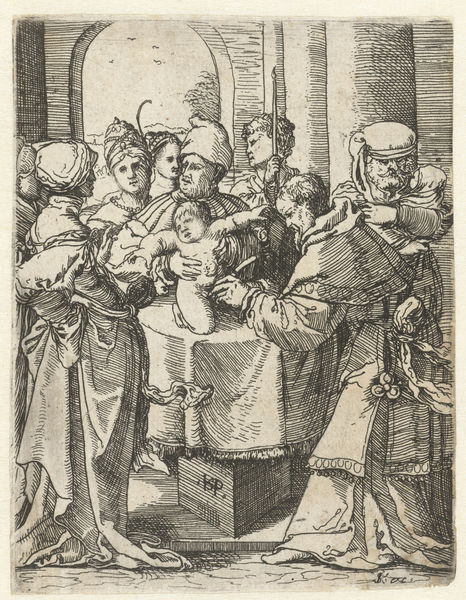
Titel: Besnijdenis van Christus
Künstler: Hans Sebald Beham
Standort: Amsterdam
Institution: Rijksmuseum
Schlagwörter: nackt, frauen, menschen, frau, hut, männer, säule, tisch, haube, mütze, messer, gewand, kind, baby, tor, knabe, druck, pfarrer, priester, tempel, taufe, ind, beschneidung, taufstein